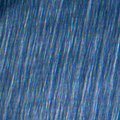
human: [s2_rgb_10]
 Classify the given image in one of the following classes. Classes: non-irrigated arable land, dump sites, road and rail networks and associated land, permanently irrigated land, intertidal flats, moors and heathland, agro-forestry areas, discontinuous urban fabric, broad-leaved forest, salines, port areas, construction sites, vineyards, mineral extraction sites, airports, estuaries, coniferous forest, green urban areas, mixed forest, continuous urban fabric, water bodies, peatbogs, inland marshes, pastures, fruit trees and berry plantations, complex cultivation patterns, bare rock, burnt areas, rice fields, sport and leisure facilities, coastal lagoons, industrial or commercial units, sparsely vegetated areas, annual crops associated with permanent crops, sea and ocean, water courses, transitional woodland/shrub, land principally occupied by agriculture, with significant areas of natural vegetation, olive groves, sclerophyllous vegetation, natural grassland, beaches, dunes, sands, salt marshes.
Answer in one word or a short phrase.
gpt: continuous urban fabric